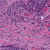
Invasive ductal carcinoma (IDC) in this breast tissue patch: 1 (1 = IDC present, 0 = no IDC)